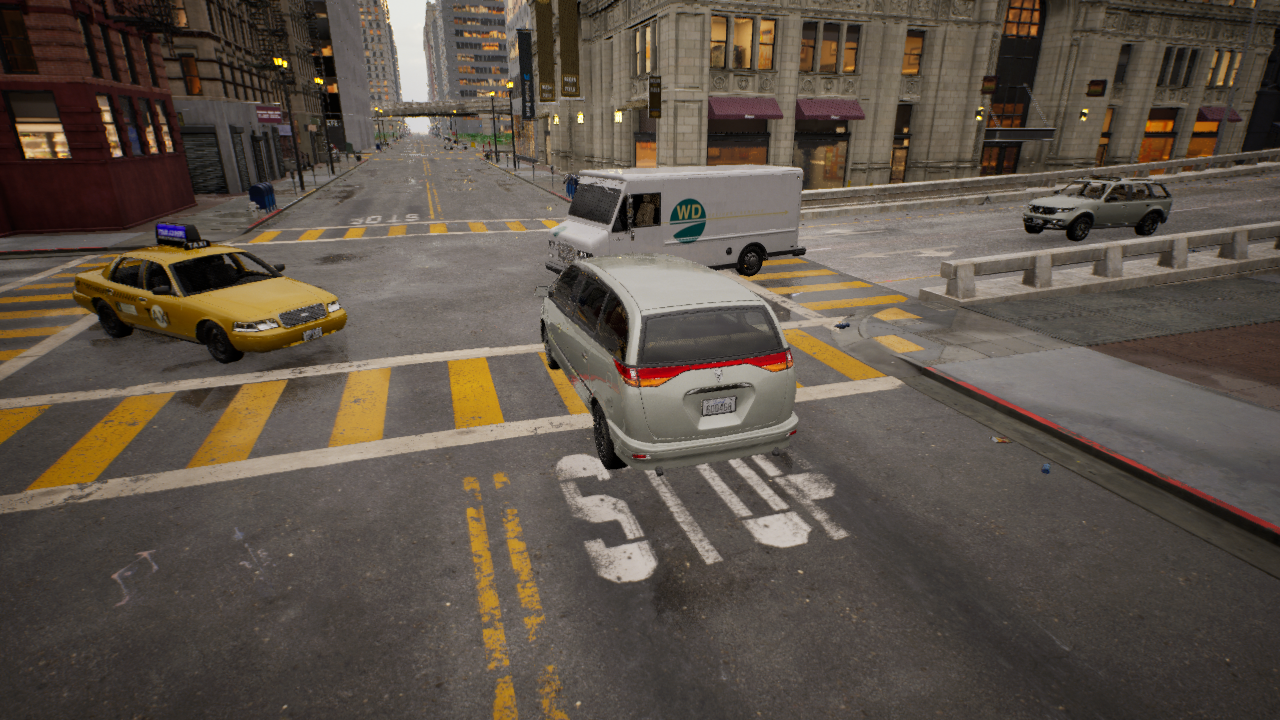
Venue: residential
Lighting: golden hour
Vehicle rig: minivan